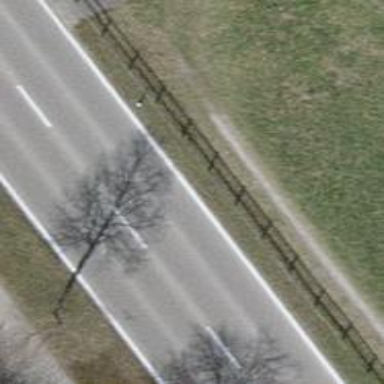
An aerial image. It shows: Grass path.